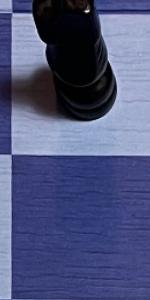
Label: Empty